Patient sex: M
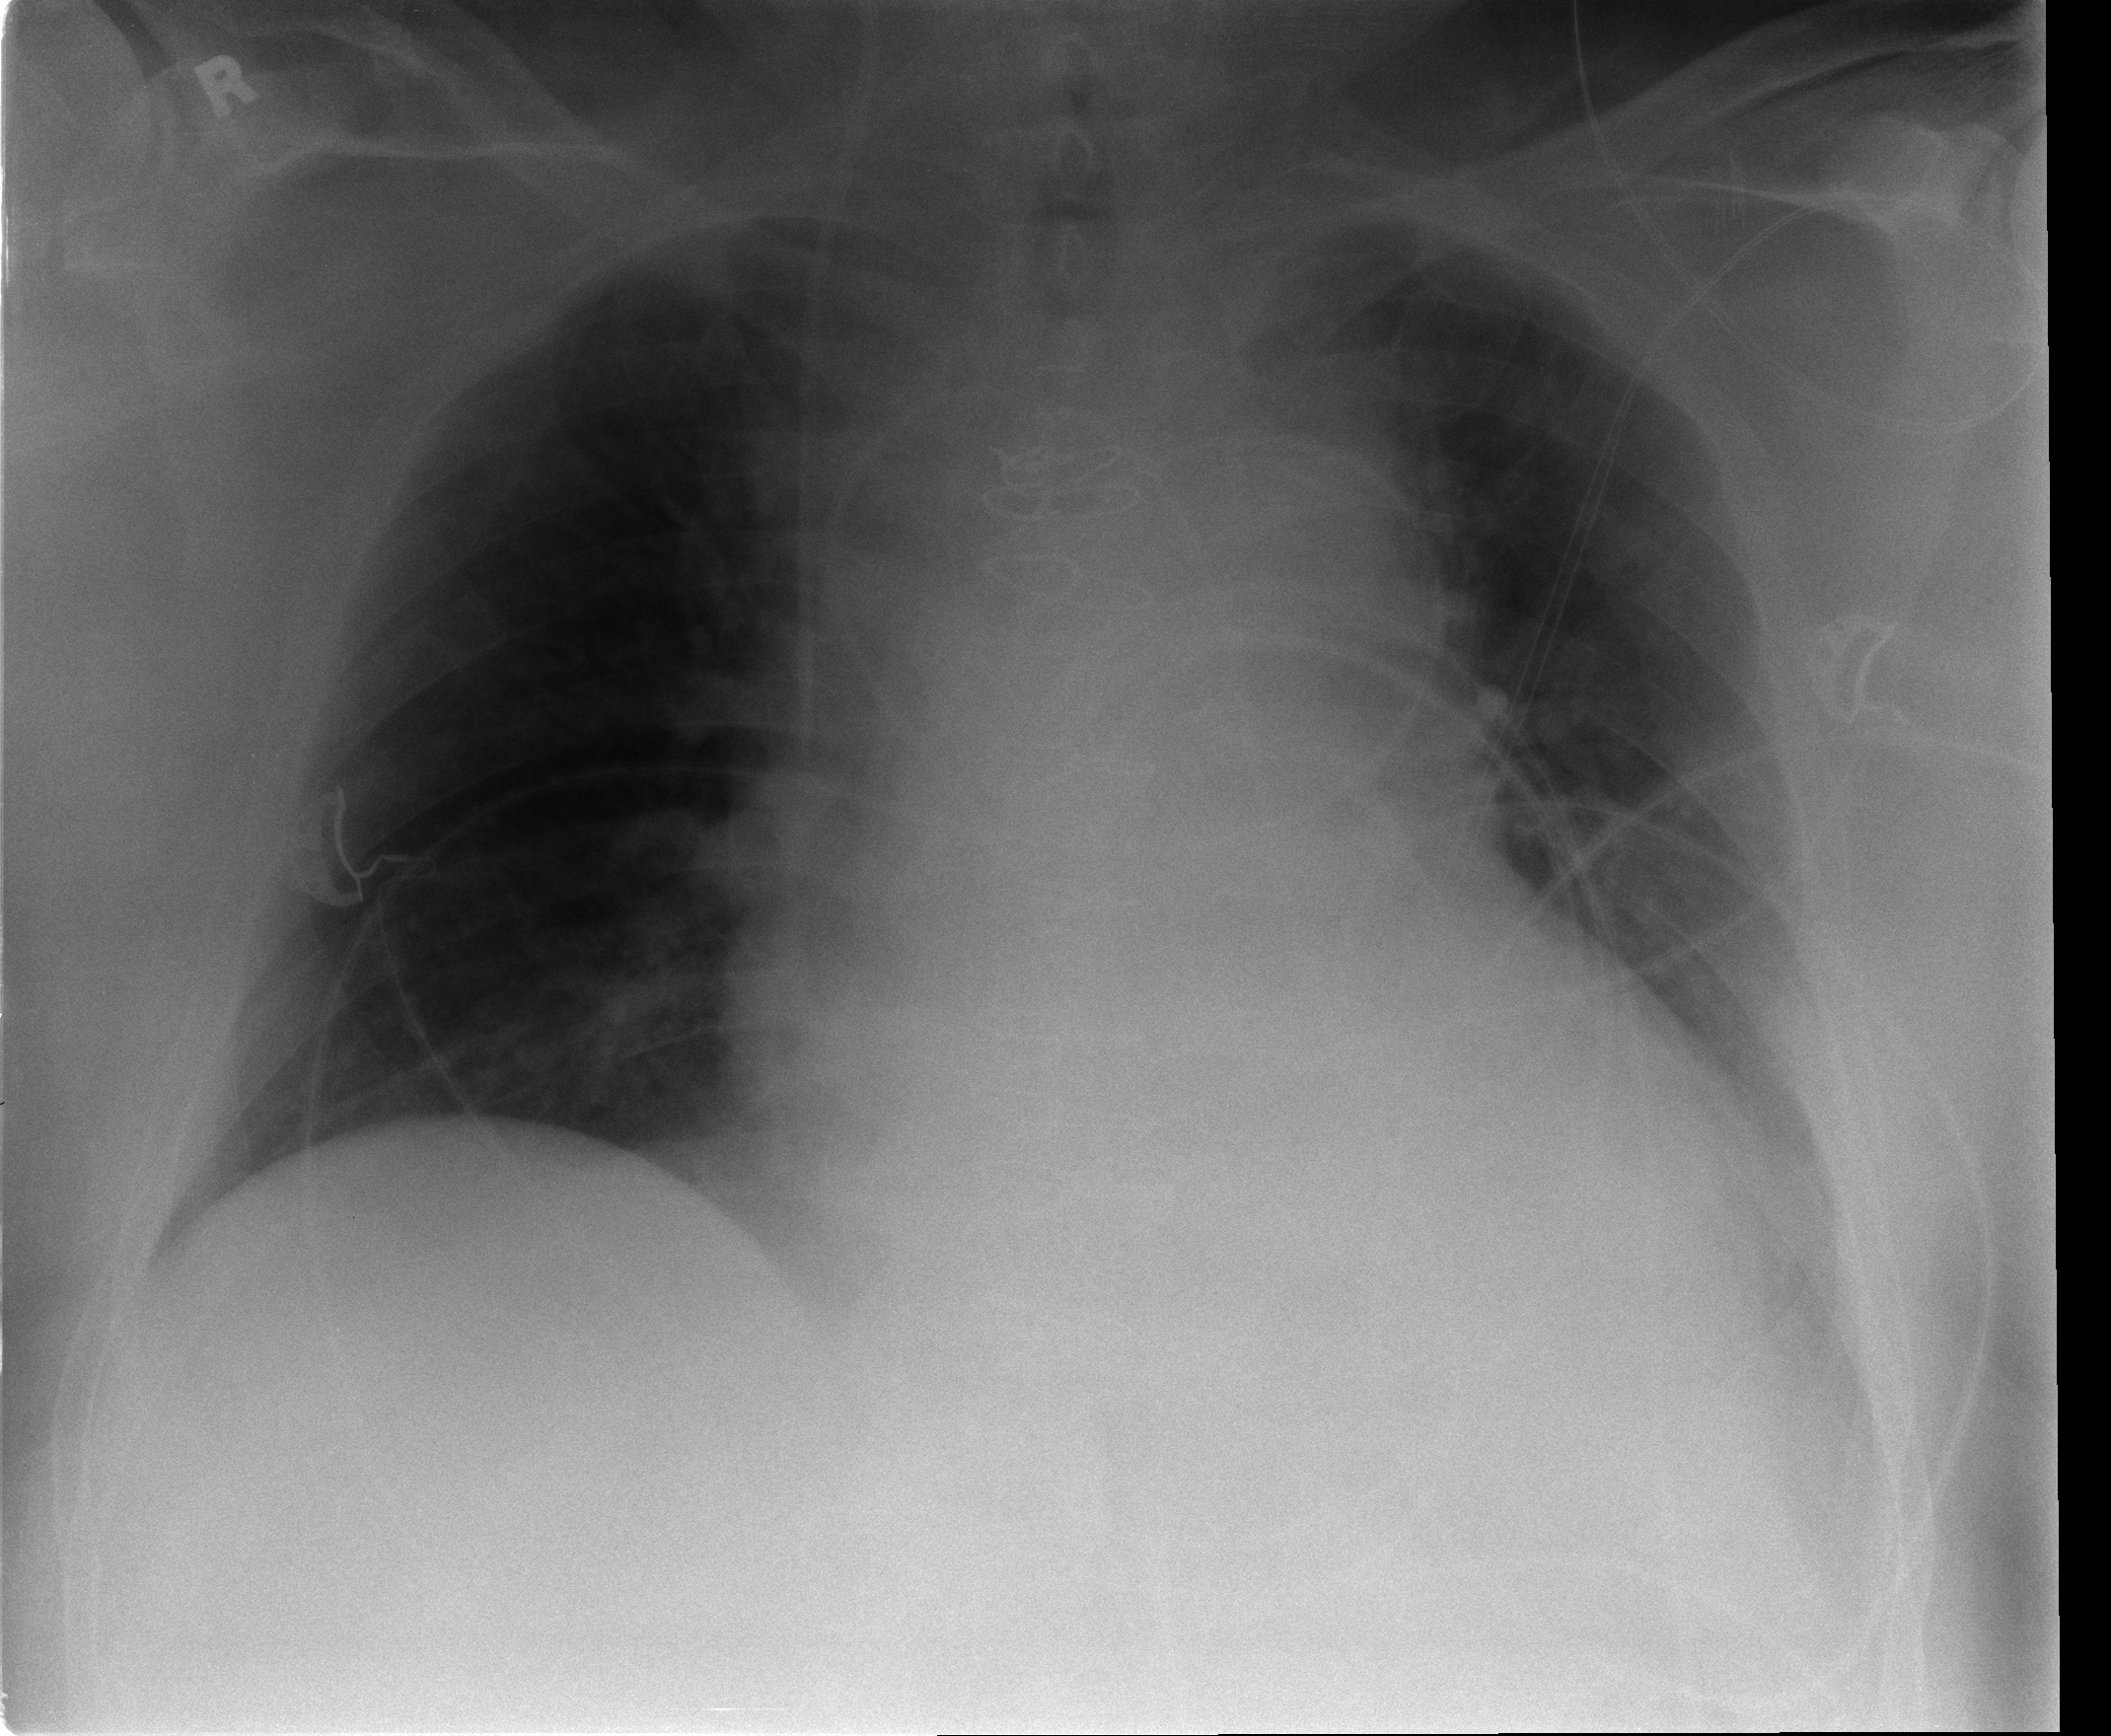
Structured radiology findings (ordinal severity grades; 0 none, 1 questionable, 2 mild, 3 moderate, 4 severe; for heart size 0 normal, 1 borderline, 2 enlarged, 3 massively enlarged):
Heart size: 2
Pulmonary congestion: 1
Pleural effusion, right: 0
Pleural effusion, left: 0
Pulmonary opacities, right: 0
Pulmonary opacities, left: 0
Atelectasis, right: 0
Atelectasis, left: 2